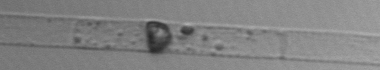
Label: Dactyliosolen_blavyanus